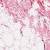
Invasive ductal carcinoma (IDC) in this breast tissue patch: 0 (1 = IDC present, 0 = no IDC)